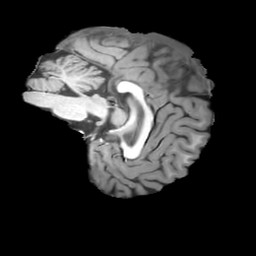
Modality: T1w
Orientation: sagittal